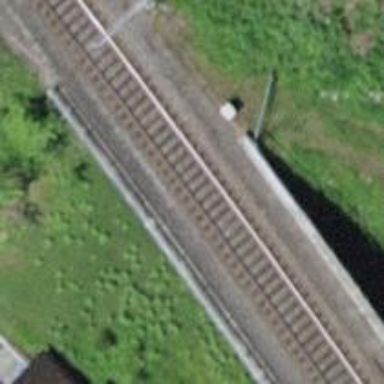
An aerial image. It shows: Bridge with electrified railway tracks featuring contact line.